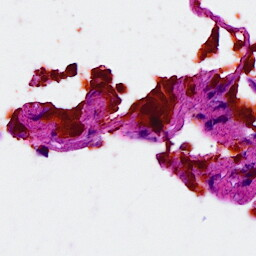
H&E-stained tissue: Breast